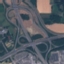
Land use / land cover: Highway